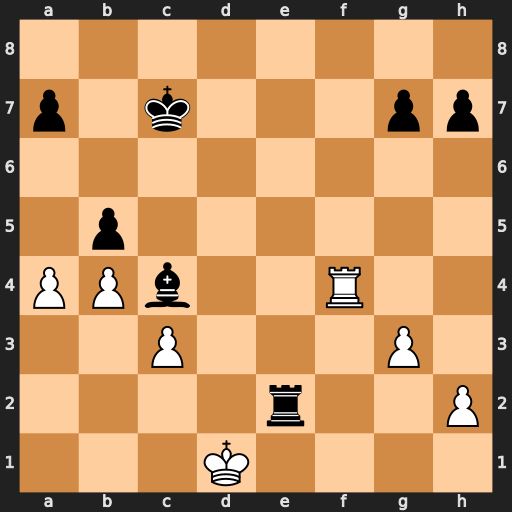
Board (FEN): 8/p1k3pp/8/1p6/PPb2R2/2P3P1/4r2P/3K4
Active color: w
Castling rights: -
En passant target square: -
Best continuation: Rxc4+ bxc4 Kxe2